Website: crate-barrel
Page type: payment
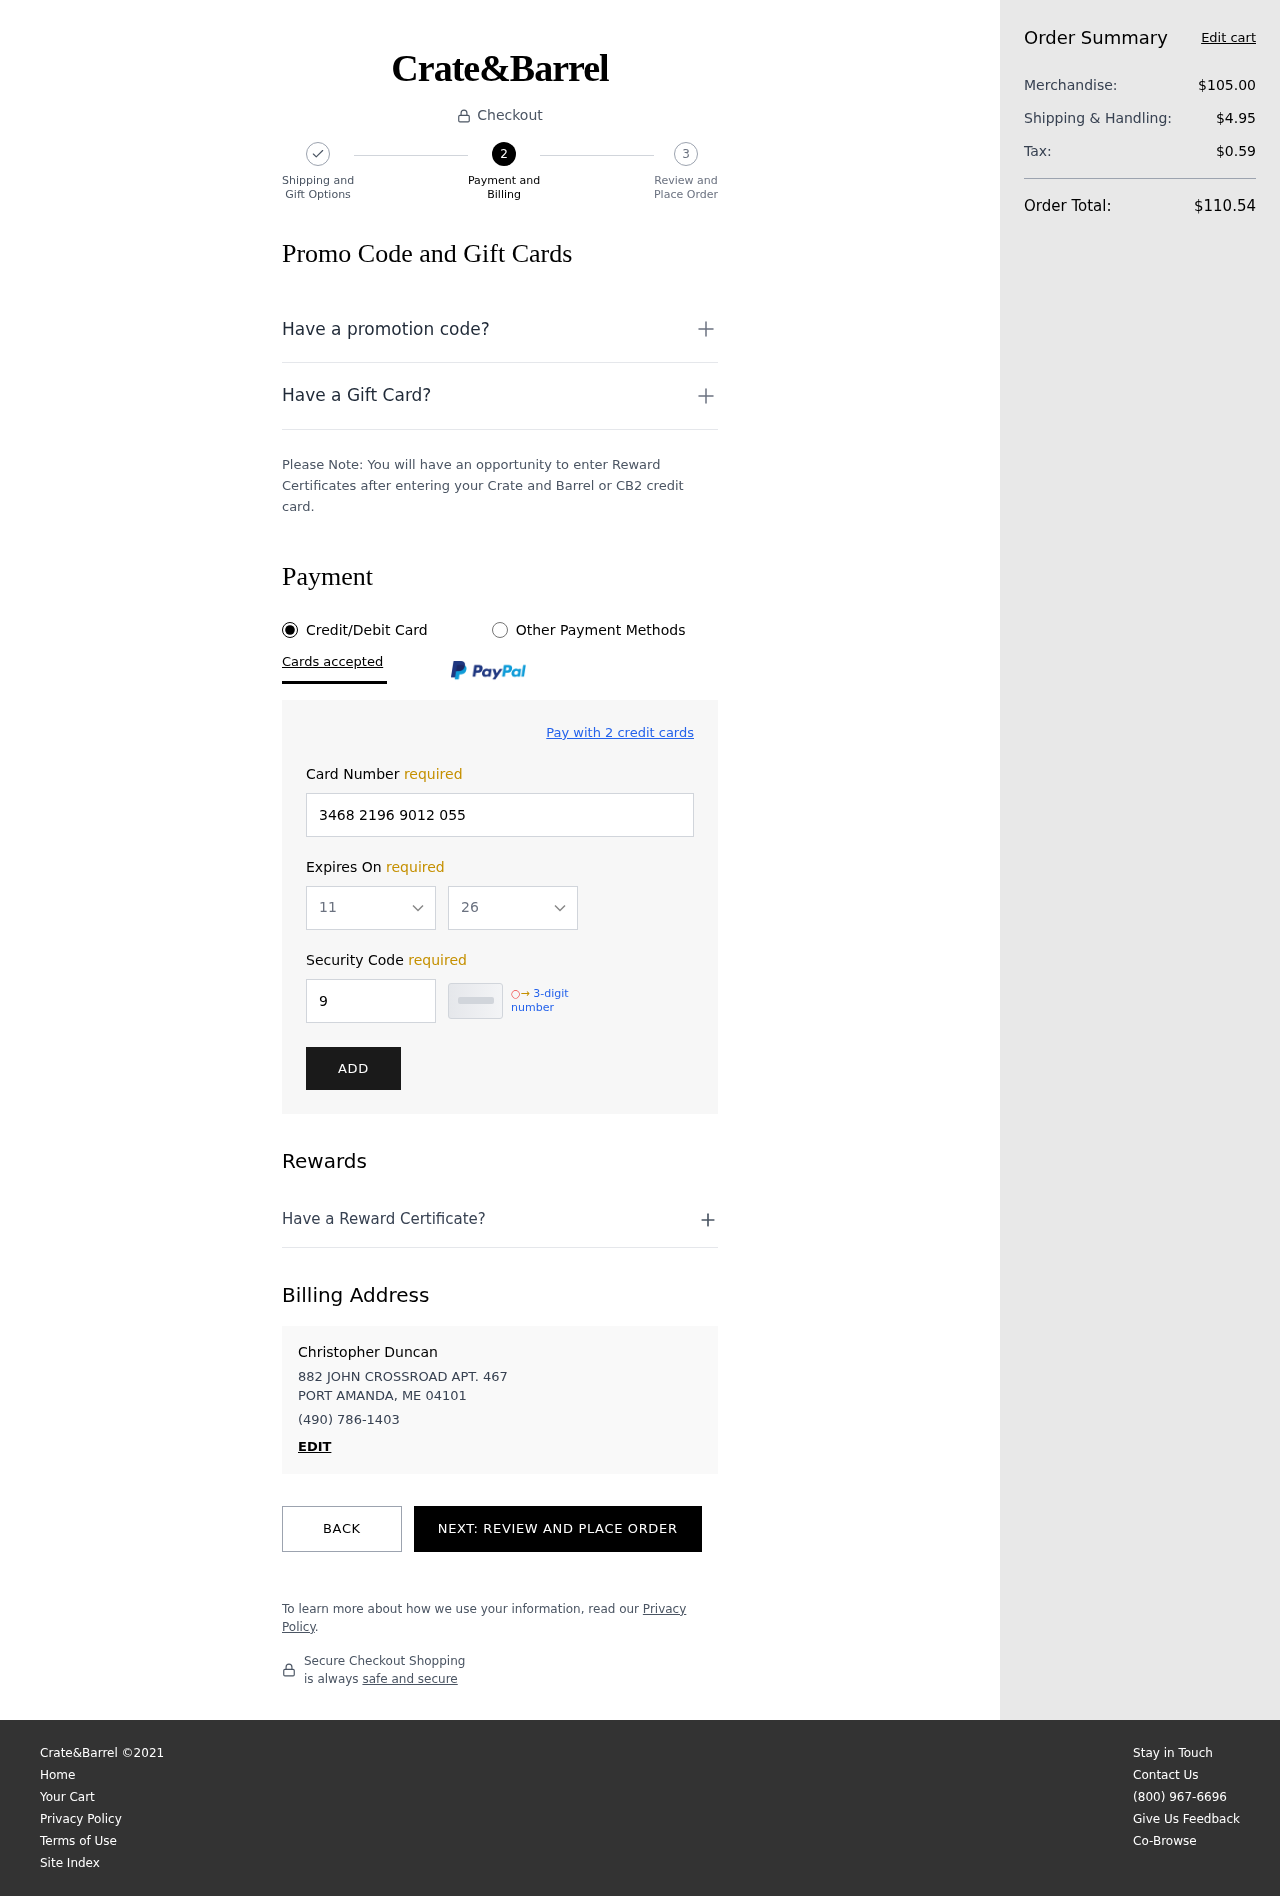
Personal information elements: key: PII_CARD_EXPIRY_MONTH
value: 11
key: PII_CARD_EXPIRY_YEAR
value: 26
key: PII_CITY_STATE_ZIP
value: PORT AMANDA, ME 04101
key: PII_FULLNAME
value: Christopher Duncan
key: PII_PHONE
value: (490) 786-1403
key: PII_STREET
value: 882 JOHN CROSSROAD APT. 467
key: PII_CARD_NUMBER
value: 3468 2196 9012 055
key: PII_CARD_CVV
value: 9746
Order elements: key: ORDER_SUBTOTAL
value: $105.00
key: ORDER_SHIPPING_COST
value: $4.95
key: ORDER_TAX
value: $0.59
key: ORDER_TOTAL
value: $110.54